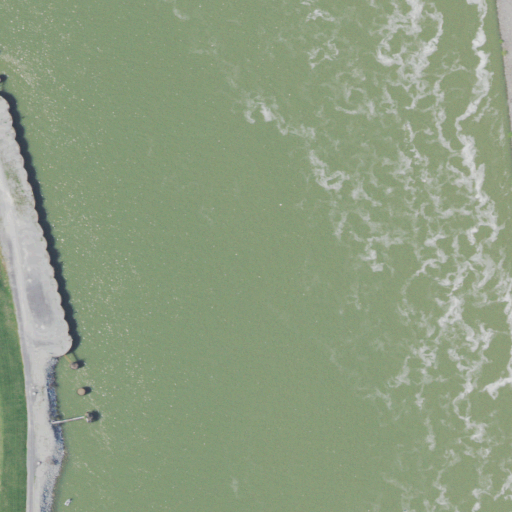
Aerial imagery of bar in Tennessee named Watts Bar containing open water, medium intensity development, high intensity development, open development, low intensity development, pasture, mixed forest, deciduous forest, and grassland